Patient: sex M, age 52
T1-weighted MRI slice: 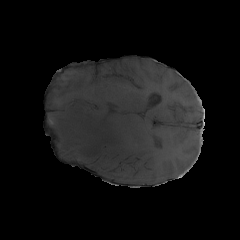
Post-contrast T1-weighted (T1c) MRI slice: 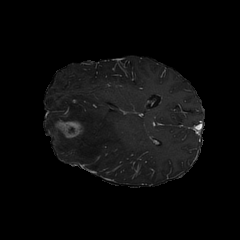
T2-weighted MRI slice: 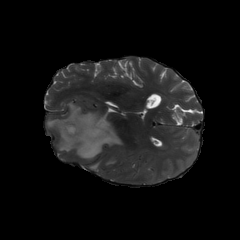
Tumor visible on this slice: yes
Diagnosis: Glioblastoma, IDH-wildtype
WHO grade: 4